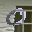
Label: 0